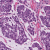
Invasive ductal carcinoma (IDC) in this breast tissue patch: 1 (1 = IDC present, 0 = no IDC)